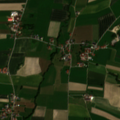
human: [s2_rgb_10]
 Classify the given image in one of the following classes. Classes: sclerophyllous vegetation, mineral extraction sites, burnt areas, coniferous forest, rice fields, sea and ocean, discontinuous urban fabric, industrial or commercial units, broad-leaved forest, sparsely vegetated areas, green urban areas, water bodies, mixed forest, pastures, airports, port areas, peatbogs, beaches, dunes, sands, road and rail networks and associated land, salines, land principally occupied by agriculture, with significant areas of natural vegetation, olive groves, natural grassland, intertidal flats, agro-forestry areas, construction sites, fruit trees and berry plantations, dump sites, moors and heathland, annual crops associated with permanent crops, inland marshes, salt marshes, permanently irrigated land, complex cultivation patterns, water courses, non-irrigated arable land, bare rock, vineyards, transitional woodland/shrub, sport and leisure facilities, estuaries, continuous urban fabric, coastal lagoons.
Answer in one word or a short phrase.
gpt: discontinuous urban fabric, non-irrigated arable land, pastures, land principally occupied by agriculture, with significant areas of natural vegetation